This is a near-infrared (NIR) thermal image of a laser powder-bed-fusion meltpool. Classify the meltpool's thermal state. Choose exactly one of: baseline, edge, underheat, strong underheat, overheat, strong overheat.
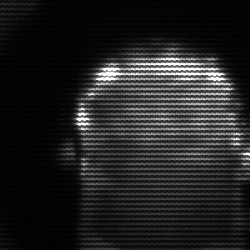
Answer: baseline